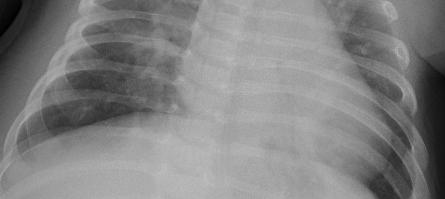
Diagnosis: PNEUMONIA